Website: crate-barrel
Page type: billing-address
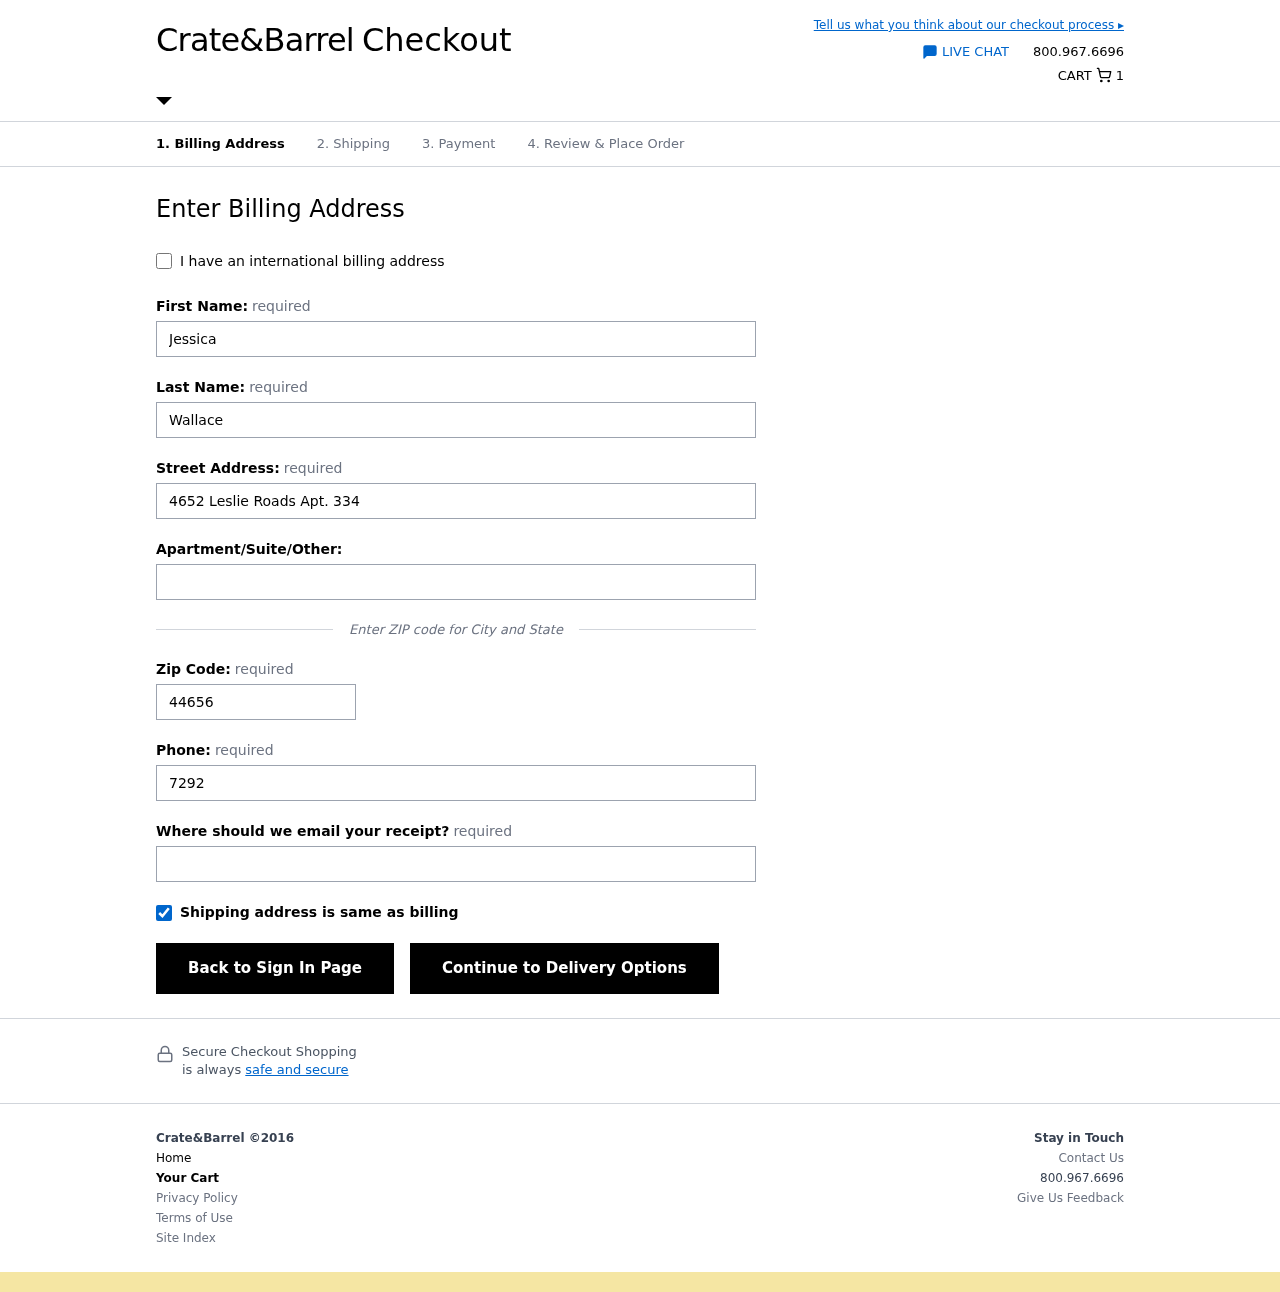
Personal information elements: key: PII_EMAIL
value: jessicawallace@gmail.com
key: PII_FIRSTNAME
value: Jessica
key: PII_LASTNAME
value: Wallace
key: PII_PHONE
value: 7292376101
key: PII_POSTCODE
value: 44656
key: PII_STREET
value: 4652 Leslie Roads Apt. 334
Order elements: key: ORDER_NUM_ITEMS
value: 1